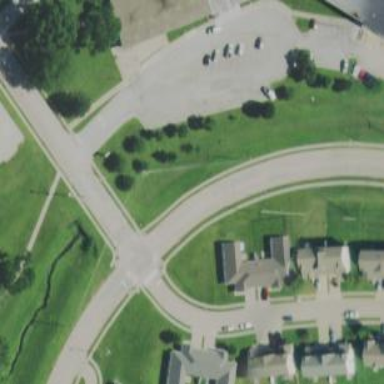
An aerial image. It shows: Footway crossing.